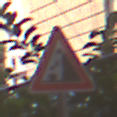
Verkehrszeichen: SteinschlagRechts
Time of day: MorningAfternoon
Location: Outdoor (Urban)
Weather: Clear
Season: NotSpecified
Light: Natural